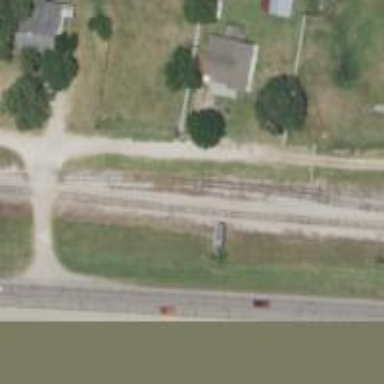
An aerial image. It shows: Disused railway siding.